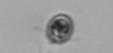
Label: flagellate